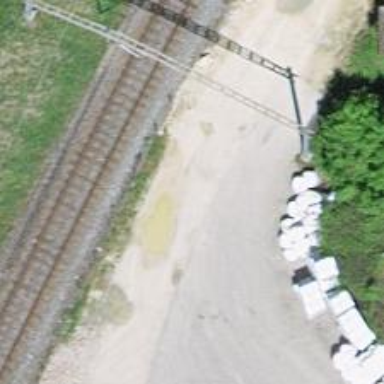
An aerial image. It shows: Railway switch.